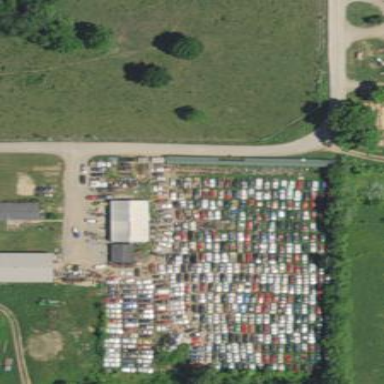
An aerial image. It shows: Industrial area designated for auto wrecking activities.